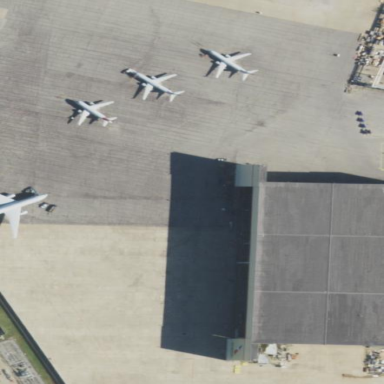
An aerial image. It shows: Hangar located at airport.